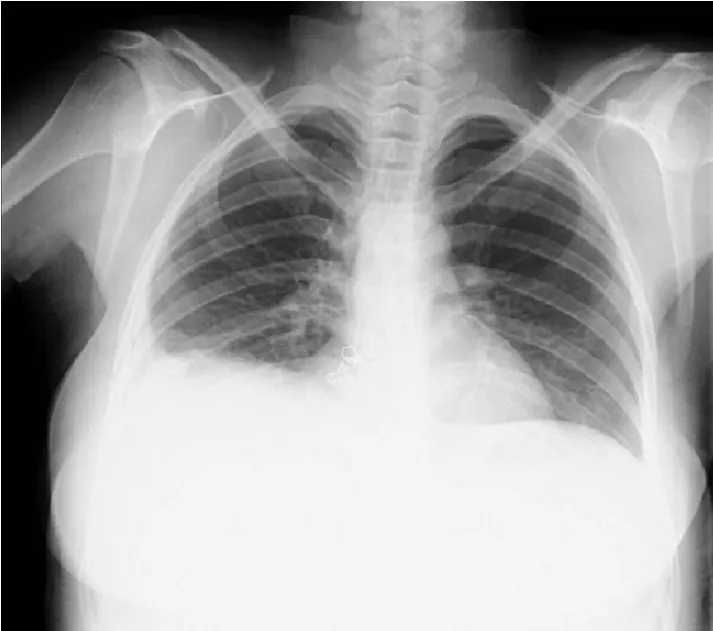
chest X-ray showing right pleural effusion in a patient with ovarian hyperstimulation syndrome in a spontaneous pregnancy with invasive mole.
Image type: radiology (x_ray)